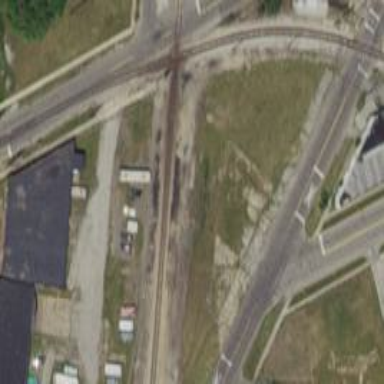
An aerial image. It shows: Railway crossing.